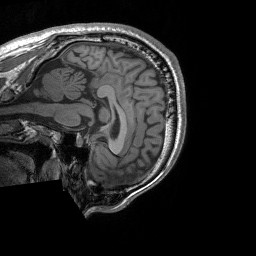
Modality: T1w
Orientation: sagittal
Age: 25
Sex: male
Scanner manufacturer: siemens
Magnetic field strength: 3 T
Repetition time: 1.8 s
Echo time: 0.00252 s